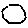
Label: hexagon